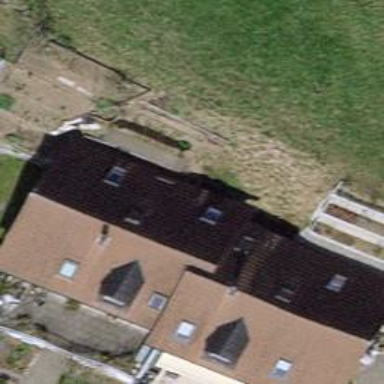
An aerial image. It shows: Simple house.